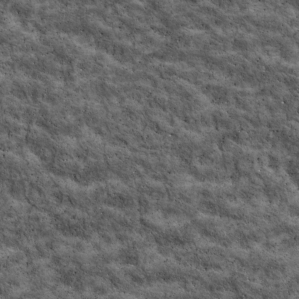
Label: non_frost